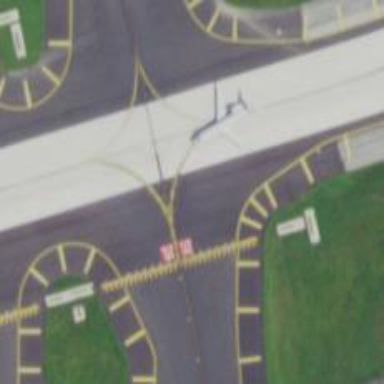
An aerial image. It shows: View of taxiway at the airport.